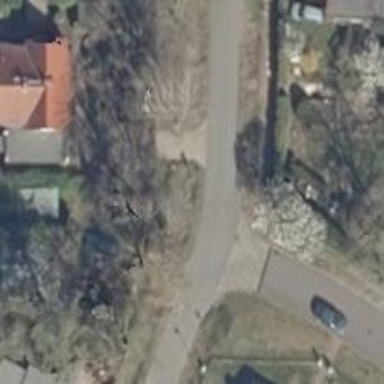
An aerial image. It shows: Asphalt road in residential area.